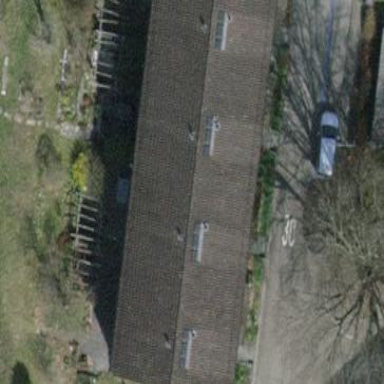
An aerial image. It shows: Gabled roofed house.